Question: From the doc of Yii
<URL>

What this means?
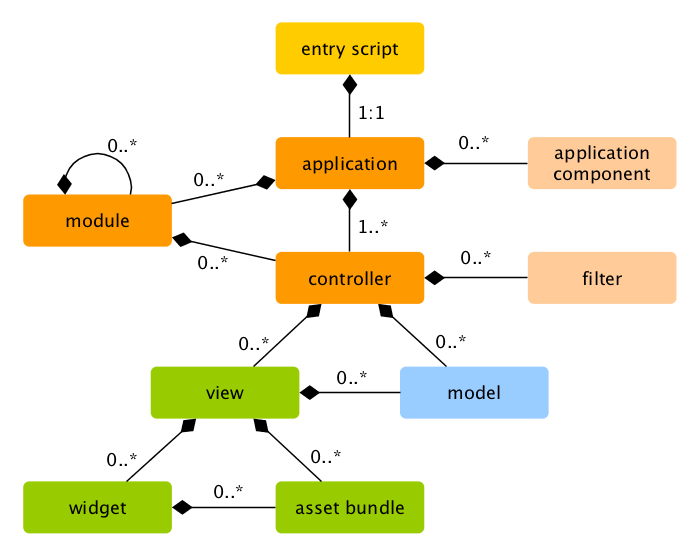
Answer: These are different types of in UML diagrams.
'''
Multiplicity Option Cardinality
0..0 0 Collection must be empty
0..1 No instances or one instance
1..1 1 Exactly one instance
0..* * Zero or more instances
1..* At least one instance
5..5 5 Exactly 5 instances
m..n At least m but no more than n instances
'''
See more information <URL>.